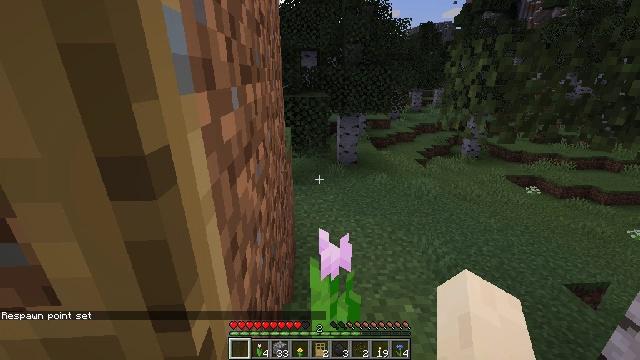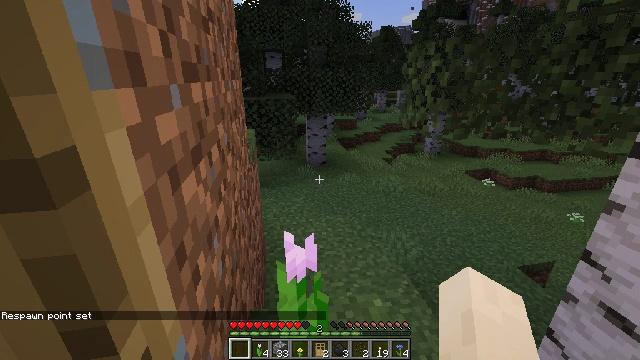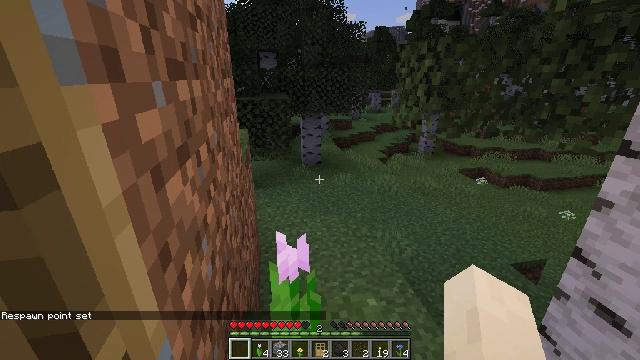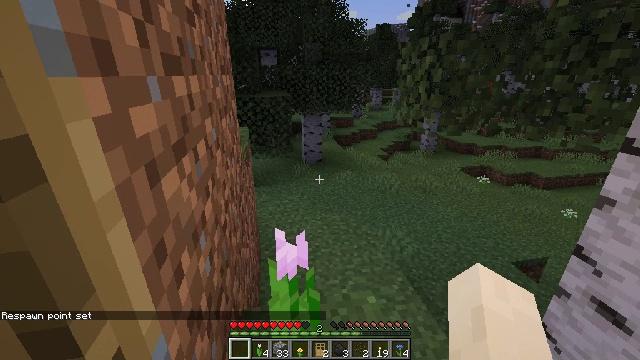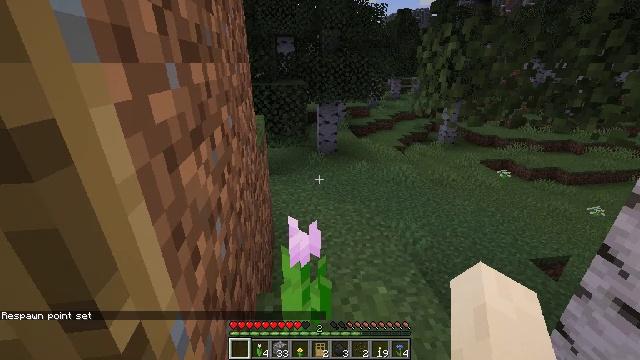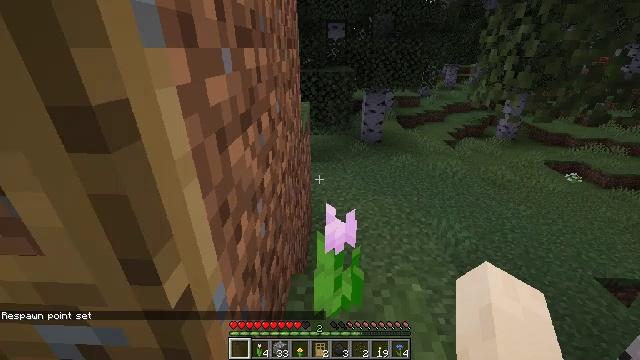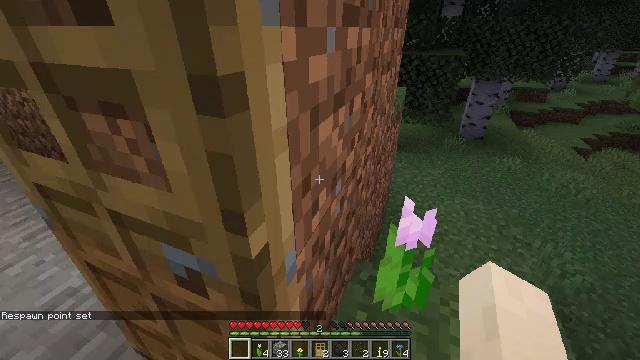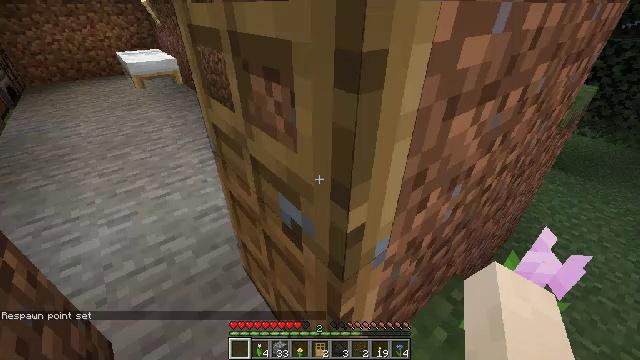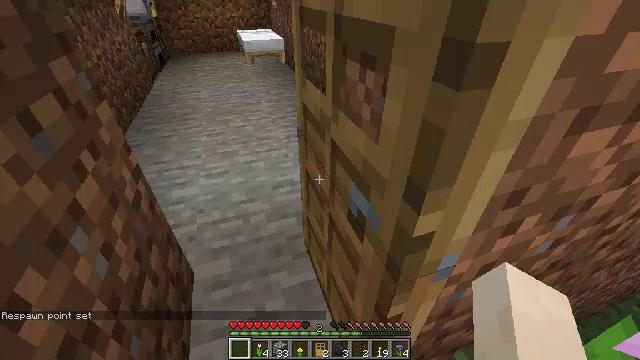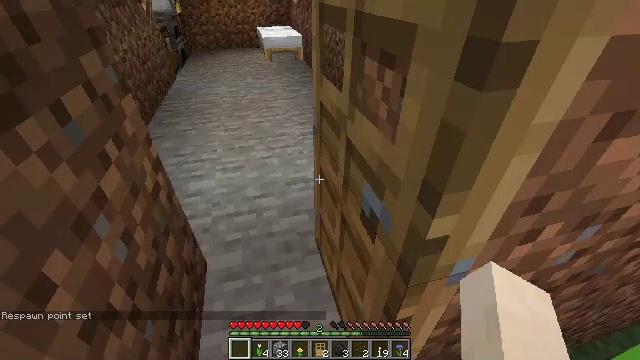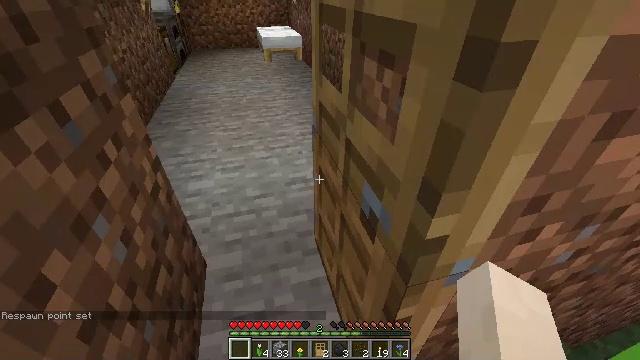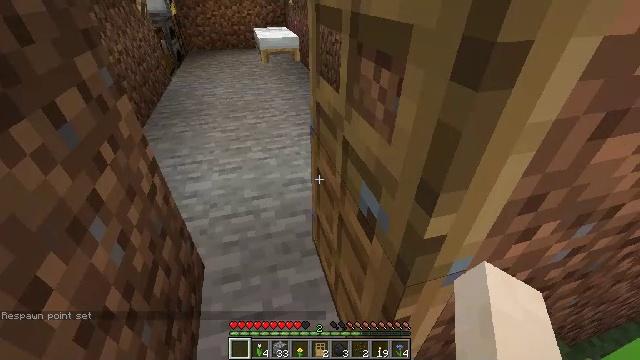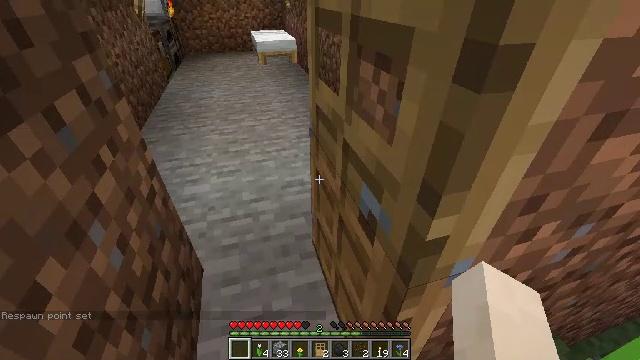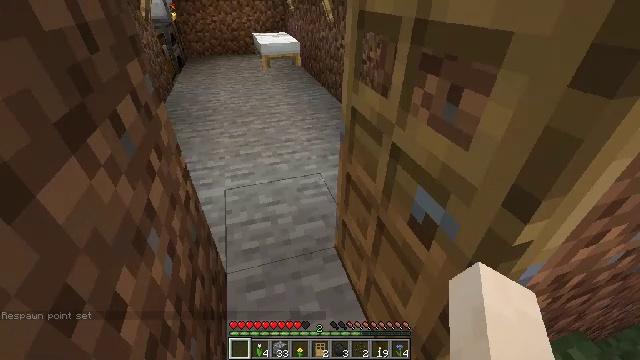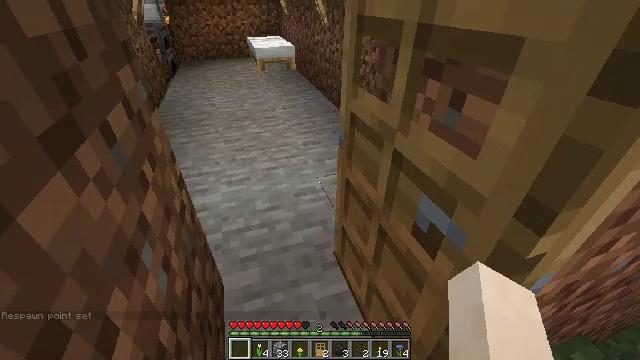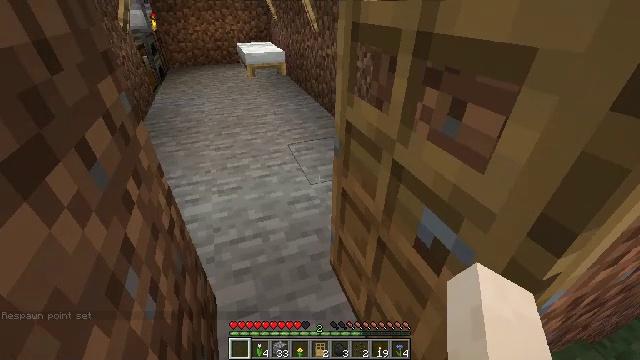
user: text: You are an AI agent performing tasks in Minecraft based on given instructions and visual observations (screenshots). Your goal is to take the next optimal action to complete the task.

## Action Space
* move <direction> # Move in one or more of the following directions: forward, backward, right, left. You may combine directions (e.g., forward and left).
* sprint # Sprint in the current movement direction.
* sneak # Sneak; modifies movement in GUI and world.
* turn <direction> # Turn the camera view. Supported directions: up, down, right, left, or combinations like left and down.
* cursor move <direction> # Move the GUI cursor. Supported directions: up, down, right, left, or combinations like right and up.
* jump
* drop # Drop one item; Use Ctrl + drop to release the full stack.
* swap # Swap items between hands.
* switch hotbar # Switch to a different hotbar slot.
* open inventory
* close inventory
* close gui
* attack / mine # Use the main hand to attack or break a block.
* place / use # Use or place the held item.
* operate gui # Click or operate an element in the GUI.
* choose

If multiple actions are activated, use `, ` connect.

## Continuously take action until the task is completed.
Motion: motion action
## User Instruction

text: Break the pink tulip to gather it.
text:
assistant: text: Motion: turn right
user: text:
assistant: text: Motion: turn right
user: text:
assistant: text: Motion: no_op
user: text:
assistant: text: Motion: turn left and down
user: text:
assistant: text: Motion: turn left and down
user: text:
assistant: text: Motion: turn left and down
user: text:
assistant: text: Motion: turn left and down
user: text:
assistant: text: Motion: turn left and down
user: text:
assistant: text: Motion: turn left
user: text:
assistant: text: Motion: no_op
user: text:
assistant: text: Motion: no_op
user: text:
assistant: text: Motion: move left
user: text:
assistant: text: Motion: move left
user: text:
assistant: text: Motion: move left, turn right
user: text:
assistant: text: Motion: move left, turn right
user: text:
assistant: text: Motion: turn right
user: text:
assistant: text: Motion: turn right and up
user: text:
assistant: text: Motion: turn right and up
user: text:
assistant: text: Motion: turn right and up
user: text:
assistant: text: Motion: turn right and up
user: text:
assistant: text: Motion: no_op
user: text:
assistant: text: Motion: no_op
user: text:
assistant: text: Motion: turn down
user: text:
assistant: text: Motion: turn right and down
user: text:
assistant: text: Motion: turn right and down
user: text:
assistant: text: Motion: turn right and down
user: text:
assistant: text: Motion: no_op
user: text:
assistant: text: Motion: turn left and down
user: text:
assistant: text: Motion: turn left and down
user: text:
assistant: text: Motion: turn left